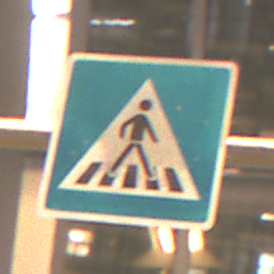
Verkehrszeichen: FussgaengerueberwegLinks
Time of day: NotSpecified
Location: Indoor (Urban)
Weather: NotSpecified
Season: NotSpecified
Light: Artificial